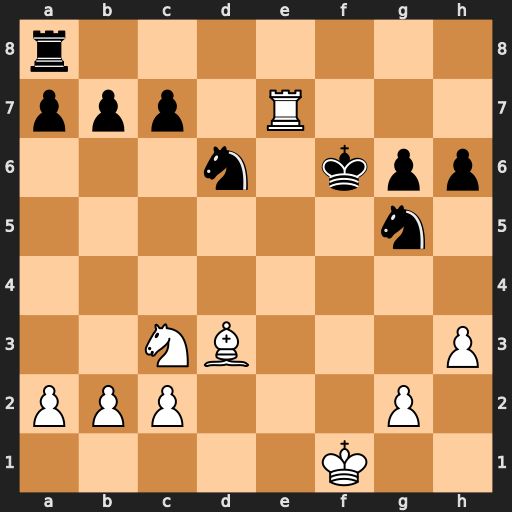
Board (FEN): r7/ppp1R3/3n1kpp/6n1/8/2NB3P/PPP3P1/5K2
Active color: w
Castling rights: -
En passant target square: -
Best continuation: Nd5#